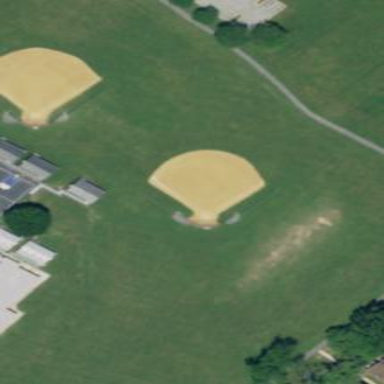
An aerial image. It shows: Baseball pitch for leisure land.